Question: Using jquery-datatables.
Example: <URL>
'''
$('#example').DataTable({
filter:false,
columnDefs: [
{
targets: [1],//when sorting age column
orderData: [1,2] //sort by age then by salary
}
]
});
'''
When you click the age column, The table sort by age ascending then by salary ascending.
What would be my options to make it sort by age ascending then by salary descending ?
Thanks !
-------------------------- Edit 1 ---------------------
Clarification : When the age column is sorted ascending it should sort by age ascending then by salary descending. When the age column is sorted descending it should sort by age descending then by salary ascending
-------------------------- Edit 2 ---------------------
A picture of the desired result
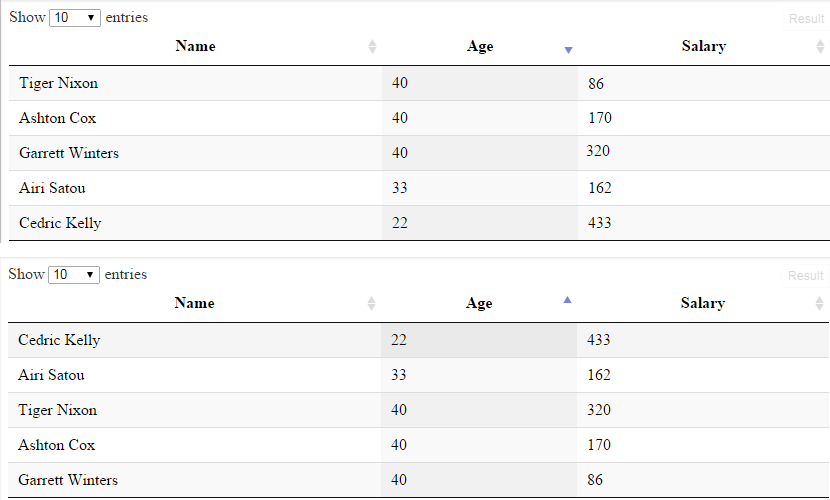
Answer: Here it is. It's slightly hacked, but I've been spending HOURS trying to figure out the same end goal - sorting off of two columns. <URL>
'''
<td data-age="40">$320</td>
//In custom sort:
var value = parseInt($(td).attr('data-age') + pad(td.innerHTML.substring(1), 10, '0'));
'''
Concept:
I haven't figured out a way to access other cells outside of the column in the foreach loop, so I added a "data-" attribute to the cell that we want to sort off of. This data- attribute has the same value as the other sort column that we care about... so there is some duplicate data until we figure out how to access other 'adjacent' cells in the loop.
I combined the two values (hidden attribute and visible value) then converted back to an int to be indexed. Since the values are different lengths, I padded the second column with zeros (4086 vs 40086).